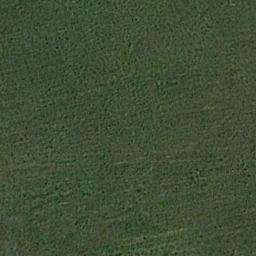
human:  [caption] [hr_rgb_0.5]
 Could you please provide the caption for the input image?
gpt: The meadow is dense but uneven .

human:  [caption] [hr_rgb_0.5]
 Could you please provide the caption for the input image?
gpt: The entire image is dominated by grass .

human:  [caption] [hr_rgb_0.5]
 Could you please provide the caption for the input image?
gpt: This meadow has evenly distributed dense grasses .

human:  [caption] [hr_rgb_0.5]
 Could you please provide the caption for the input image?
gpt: A large lush green meadow covered with green grass .

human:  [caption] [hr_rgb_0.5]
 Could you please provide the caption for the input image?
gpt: A dense meadow with many green grass .